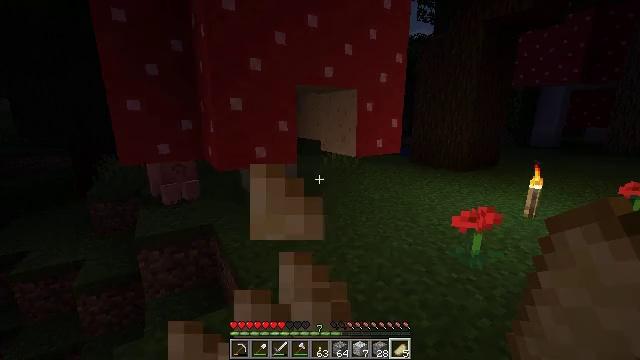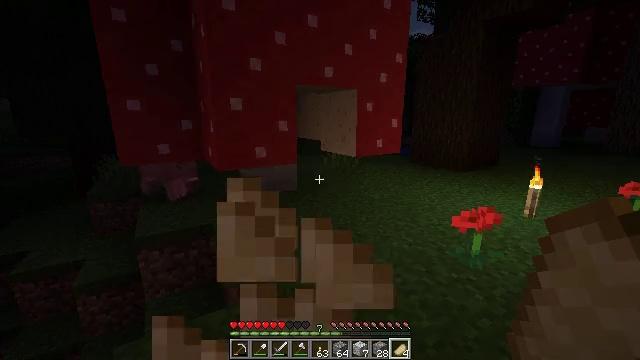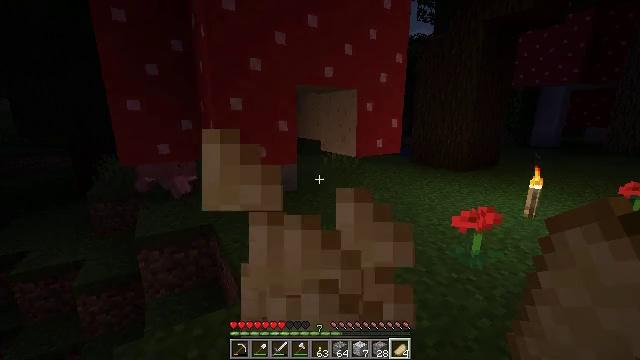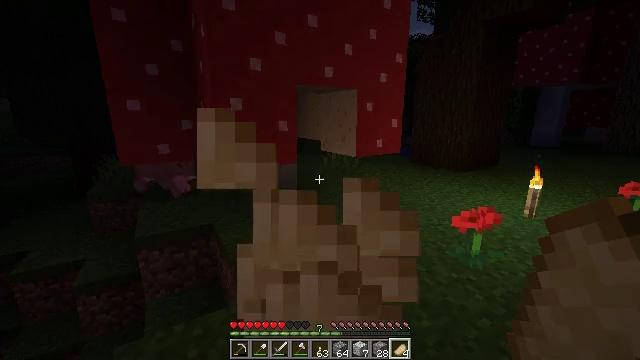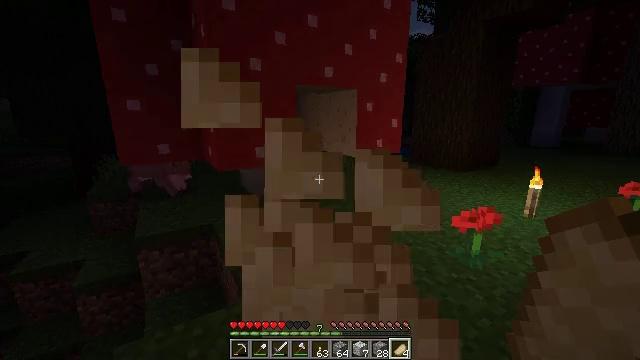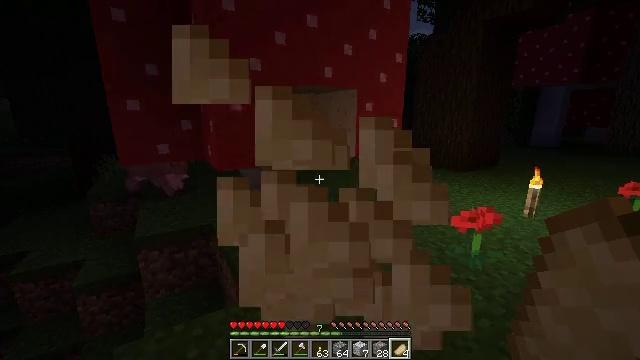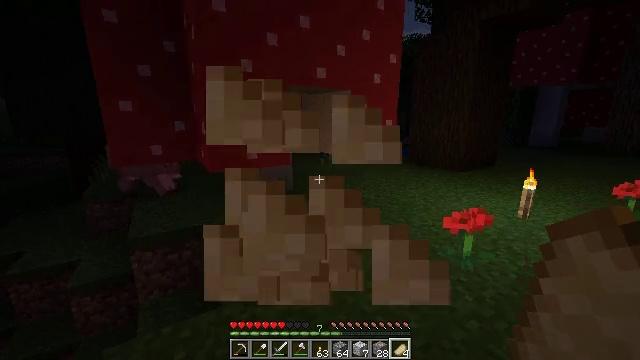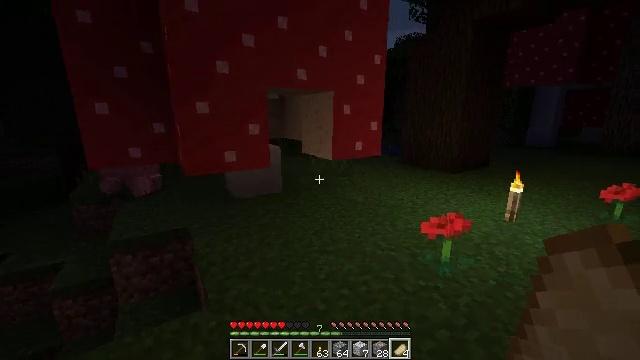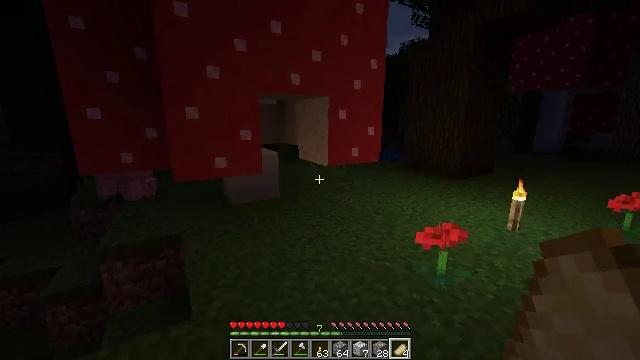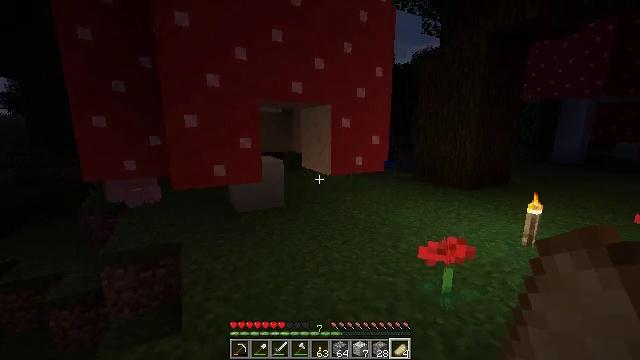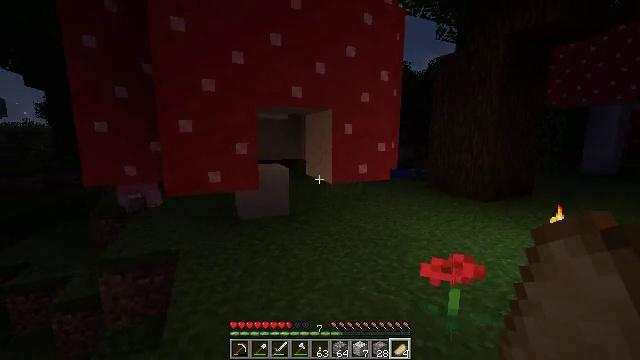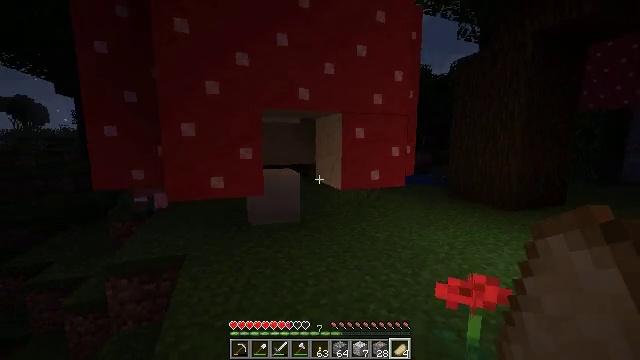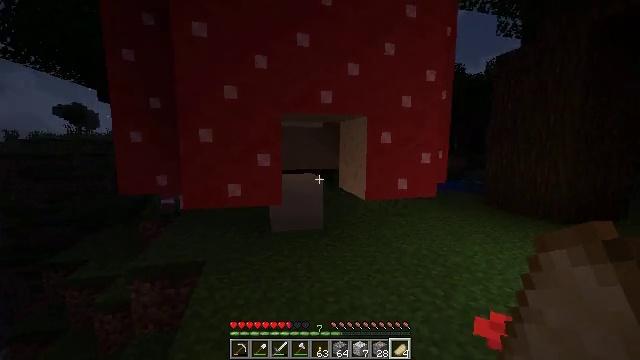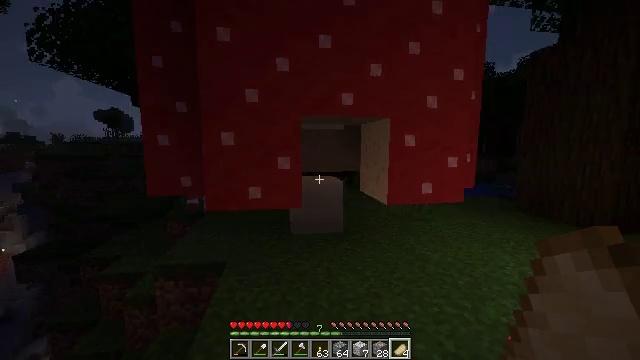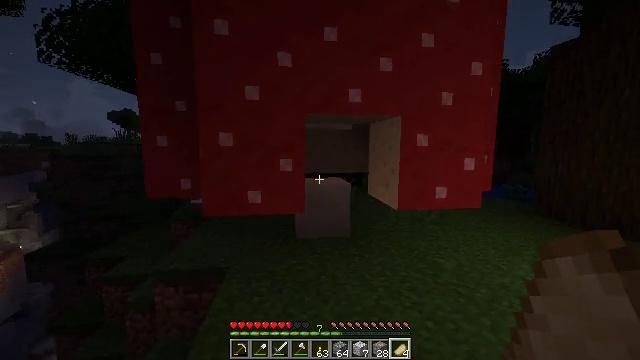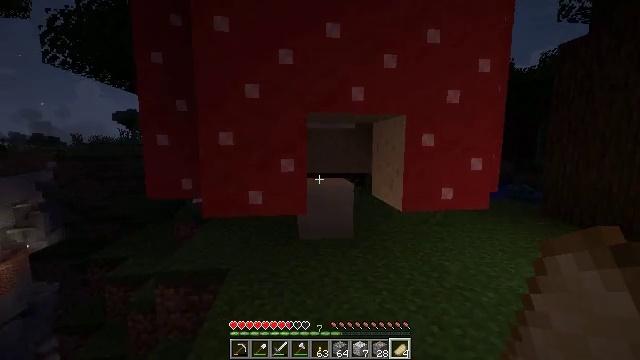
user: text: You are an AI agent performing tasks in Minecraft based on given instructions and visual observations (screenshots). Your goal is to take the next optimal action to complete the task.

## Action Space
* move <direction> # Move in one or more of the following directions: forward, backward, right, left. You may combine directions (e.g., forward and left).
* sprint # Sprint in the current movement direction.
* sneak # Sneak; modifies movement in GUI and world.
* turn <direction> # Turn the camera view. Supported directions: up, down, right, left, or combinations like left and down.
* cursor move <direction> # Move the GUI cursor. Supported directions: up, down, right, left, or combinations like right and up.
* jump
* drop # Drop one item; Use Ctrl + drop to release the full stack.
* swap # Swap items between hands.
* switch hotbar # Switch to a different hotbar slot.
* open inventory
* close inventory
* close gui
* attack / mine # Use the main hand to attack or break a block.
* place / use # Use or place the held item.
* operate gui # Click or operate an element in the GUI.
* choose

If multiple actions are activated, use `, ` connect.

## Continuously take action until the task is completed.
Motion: motion action
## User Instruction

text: Harvest the mushroom stem for materials.
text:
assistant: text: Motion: use / place
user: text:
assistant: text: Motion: use / place
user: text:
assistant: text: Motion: use / place
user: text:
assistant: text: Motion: use / place
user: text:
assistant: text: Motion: move right, use / place
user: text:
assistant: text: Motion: move right, use / place
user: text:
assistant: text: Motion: move forward and move right
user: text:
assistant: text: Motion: move forward and move right, turn left and up
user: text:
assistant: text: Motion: move forward and move right, turn left and up
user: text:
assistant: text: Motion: move forward and move right, turn left and up
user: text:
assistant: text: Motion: move forward, turn left and up
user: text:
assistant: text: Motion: move forward, turn left
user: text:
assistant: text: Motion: move forward, turn left
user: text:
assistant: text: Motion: turn left
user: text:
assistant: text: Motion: no_op
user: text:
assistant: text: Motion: turn left
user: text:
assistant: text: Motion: turn left
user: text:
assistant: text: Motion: no_op
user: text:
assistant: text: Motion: move forward
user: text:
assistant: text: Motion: move forward
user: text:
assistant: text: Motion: move forward
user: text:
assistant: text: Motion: move forward, turn right
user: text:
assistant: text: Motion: move forward, turn right
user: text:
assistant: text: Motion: move forward, turn right
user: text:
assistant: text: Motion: move forward, turn right, switch to hotbar 1
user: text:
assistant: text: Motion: move forward, switch to hotbar 1
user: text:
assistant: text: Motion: move forward, switch to hotbar 1
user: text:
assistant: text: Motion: switch to hotbar 1
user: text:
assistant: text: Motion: no_op
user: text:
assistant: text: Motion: no_op